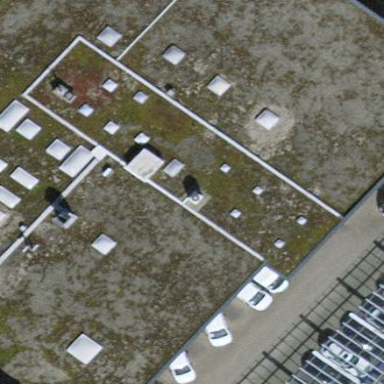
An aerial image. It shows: Building housing car shop.